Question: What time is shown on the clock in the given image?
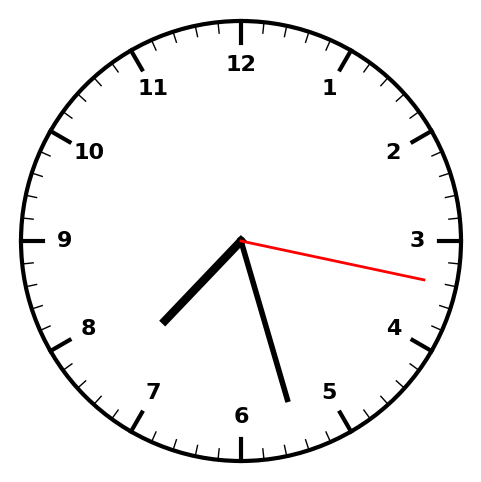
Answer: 07:27:17